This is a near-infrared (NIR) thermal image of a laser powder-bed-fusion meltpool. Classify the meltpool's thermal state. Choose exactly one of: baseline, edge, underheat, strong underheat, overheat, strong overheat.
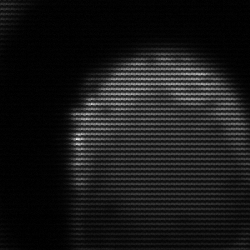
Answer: edge